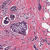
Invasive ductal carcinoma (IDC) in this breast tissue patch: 1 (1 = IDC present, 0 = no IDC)